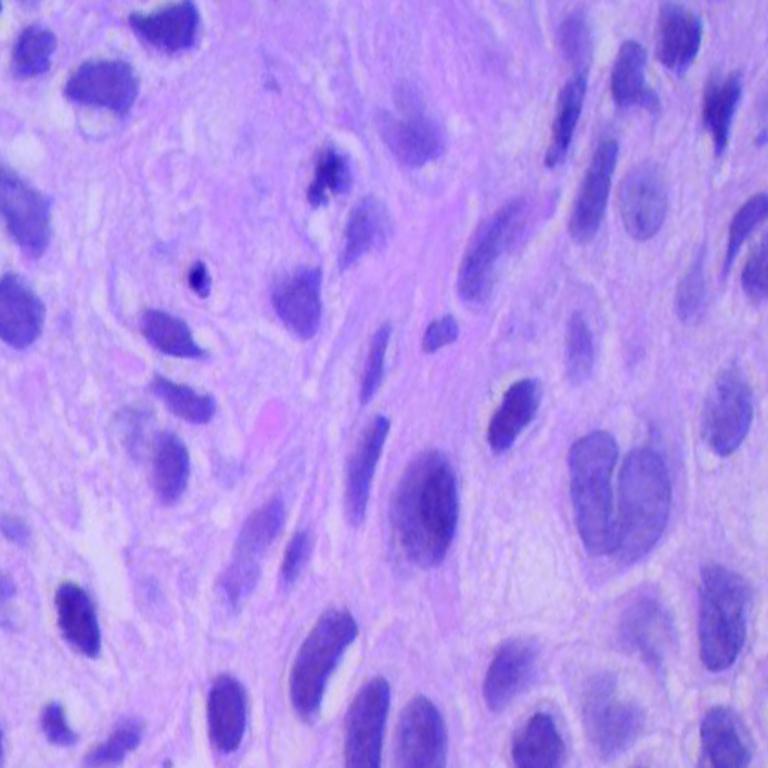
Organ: lung
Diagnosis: squamous carcinomas